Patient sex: F
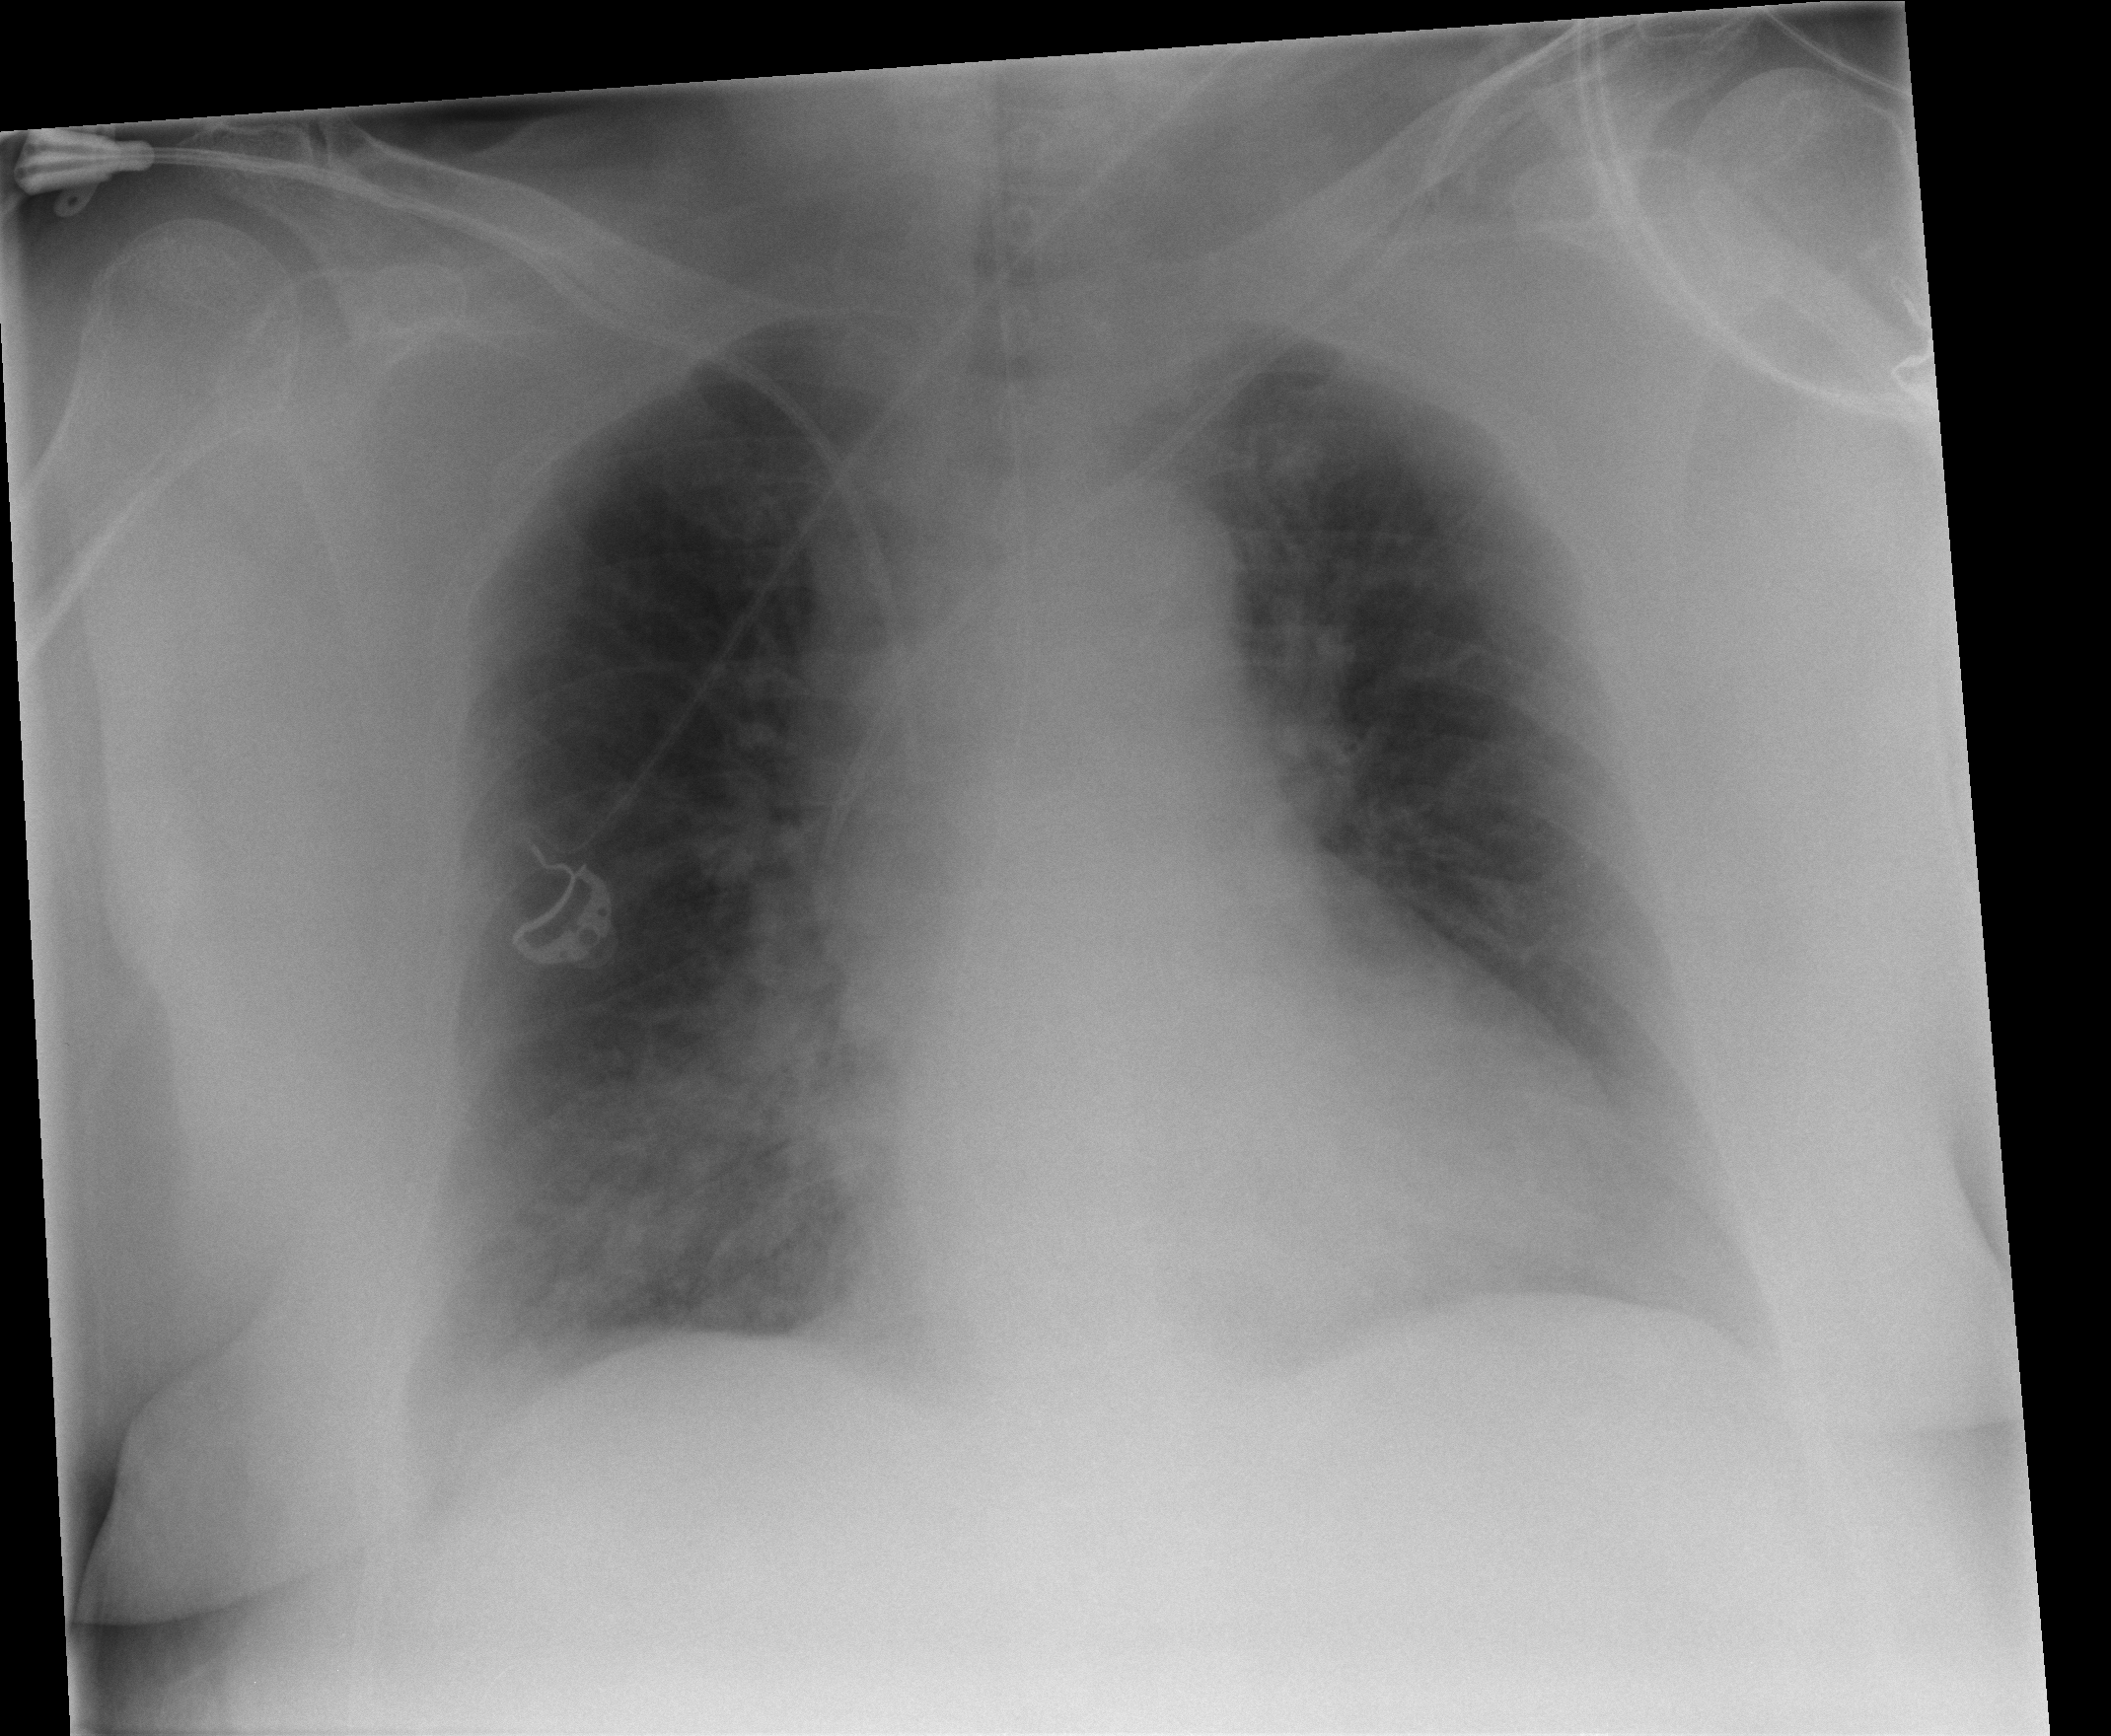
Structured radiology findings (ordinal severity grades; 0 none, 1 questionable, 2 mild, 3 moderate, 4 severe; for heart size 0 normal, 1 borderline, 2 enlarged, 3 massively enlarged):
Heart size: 2
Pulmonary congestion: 2
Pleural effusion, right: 2
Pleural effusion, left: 2
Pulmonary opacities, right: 2
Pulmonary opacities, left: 0
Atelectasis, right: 2
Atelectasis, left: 2